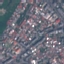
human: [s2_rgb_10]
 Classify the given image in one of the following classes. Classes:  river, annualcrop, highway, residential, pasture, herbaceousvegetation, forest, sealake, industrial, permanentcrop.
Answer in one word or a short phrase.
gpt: Residential